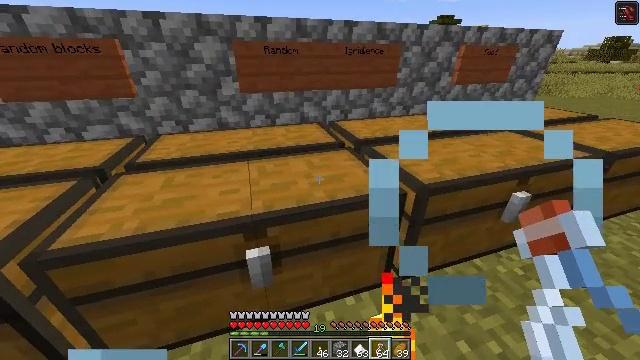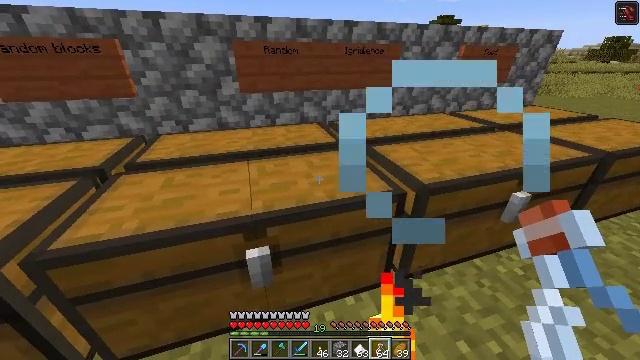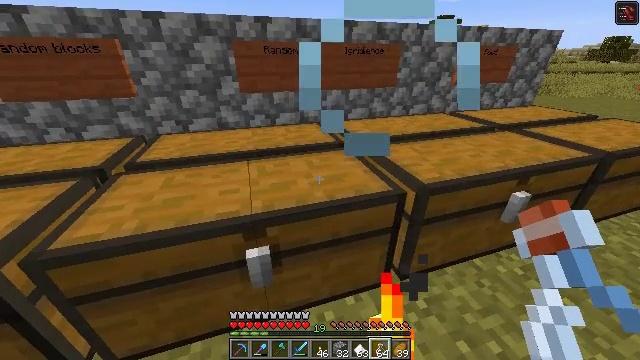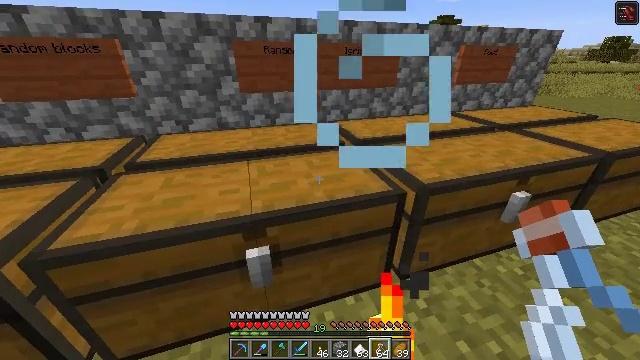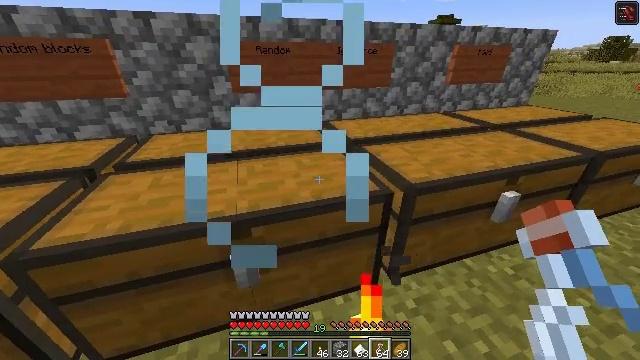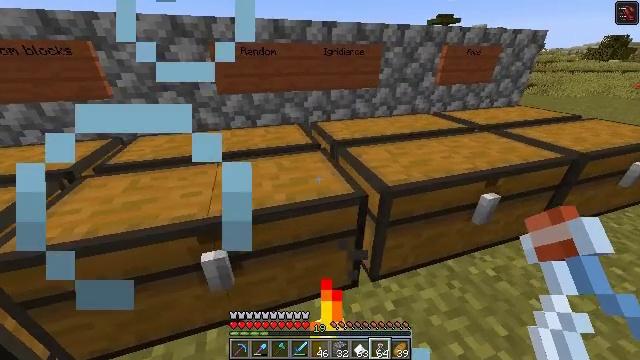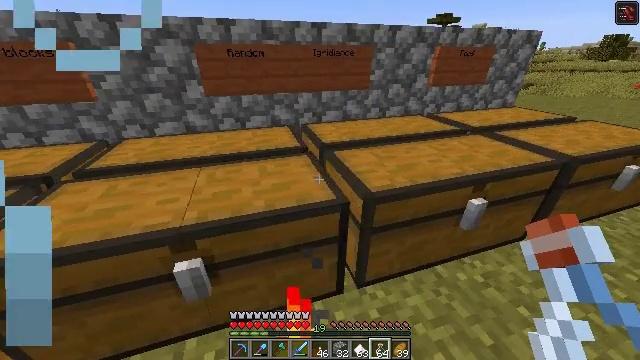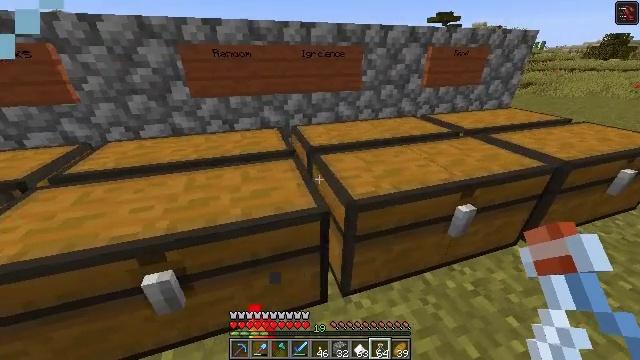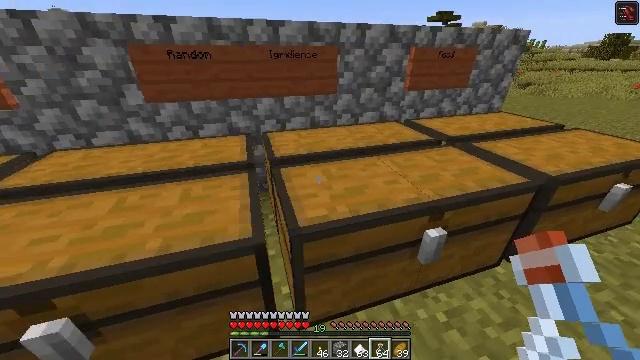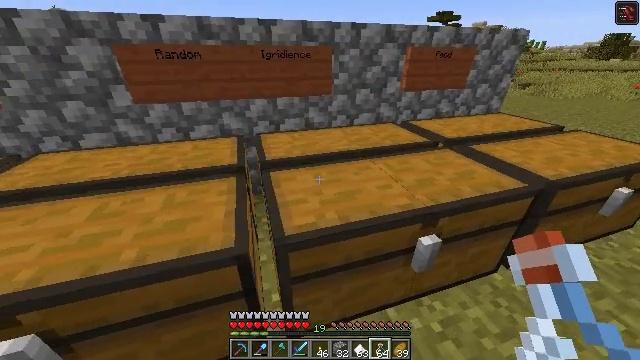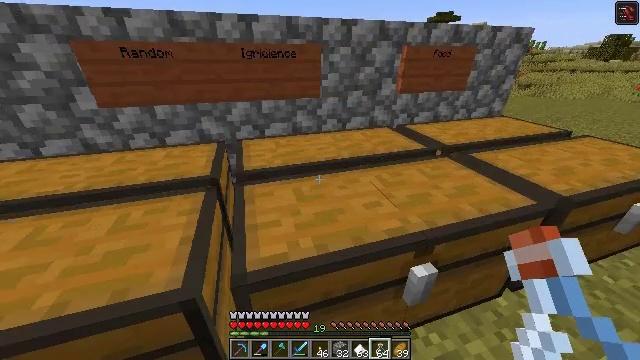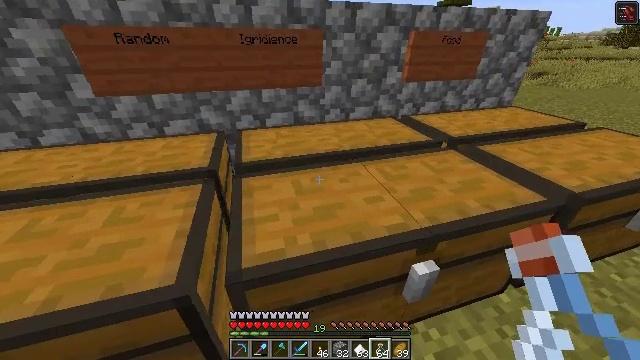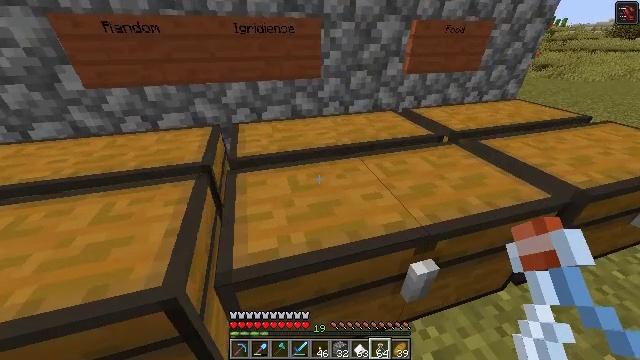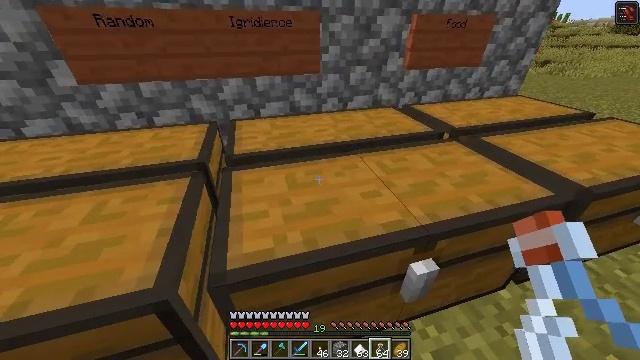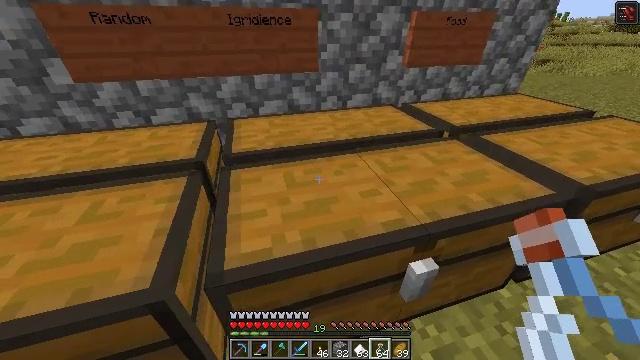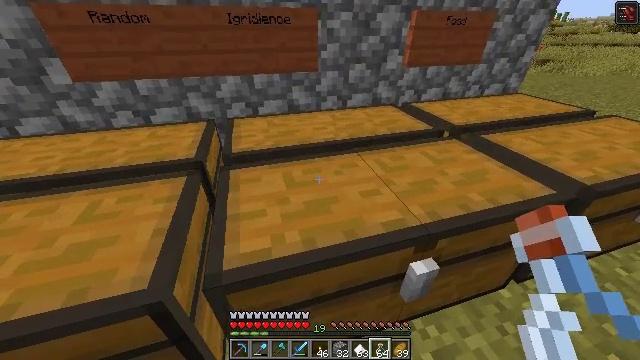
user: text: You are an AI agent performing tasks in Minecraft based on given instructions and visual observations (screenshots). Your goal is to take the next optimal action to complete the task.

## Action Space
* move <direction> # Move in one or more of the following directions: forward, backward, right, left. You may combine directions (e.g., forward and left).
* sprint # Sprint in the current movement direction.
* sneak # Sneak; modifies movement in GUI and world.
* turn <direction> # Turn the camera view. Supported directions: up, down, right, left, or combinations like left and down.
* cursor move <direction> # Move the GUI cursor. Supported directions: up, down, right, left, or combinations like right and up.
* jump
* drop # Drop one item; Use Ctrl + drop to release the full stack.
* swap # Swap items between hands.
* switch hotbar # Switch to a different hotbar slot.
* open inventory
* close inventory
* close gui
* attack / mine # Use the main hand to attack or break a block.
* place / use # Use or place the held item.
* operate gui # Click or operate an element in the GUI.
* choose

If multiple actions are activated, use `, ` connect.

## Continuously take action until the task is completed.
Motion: motion action
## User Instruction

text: Remove melon seeds from the inventory.
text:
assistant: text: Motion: no_op
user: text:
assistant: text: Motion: no_op
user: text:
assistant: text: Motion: no_op
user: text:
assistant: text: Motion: move right
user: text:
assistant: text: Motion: move right
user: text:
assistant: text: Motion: move forward and move right
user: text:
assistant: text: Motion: move forward and move right
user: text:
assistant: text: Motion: move forward and move right
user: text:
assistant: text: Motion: move forward
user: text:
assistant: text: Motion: no_op
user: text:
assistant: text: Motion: turn left and down
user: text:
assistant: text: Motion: turn down
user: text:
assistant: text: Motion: no_op
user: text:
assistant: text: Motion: no_op
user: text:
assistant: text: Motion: no_op
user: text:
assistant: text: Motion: no_op
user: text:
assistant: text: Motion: no_op
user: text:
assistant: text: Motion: no_op
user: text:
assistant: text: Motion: no_op
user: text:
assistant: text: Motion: no_op
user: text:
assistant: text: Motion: turn down
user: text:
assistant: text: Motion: use / place
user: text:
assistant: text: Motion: use / place
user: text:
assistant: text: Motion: use / place
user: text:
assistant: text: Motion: no_op
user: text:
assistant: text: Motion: no_op
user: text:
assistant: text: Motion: open gui
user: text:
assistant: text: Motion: no_op
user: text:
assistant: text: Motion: no_op
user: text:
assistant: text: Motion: no_op